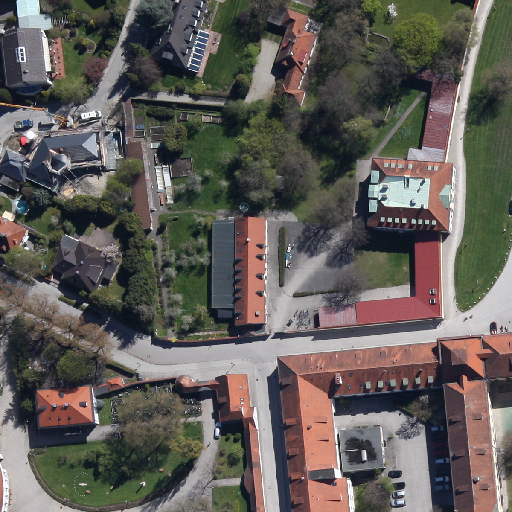
Referring expression: car